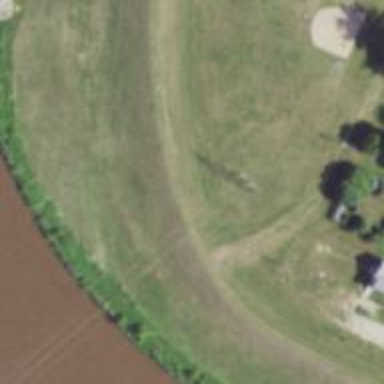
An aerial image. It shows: Levee embankment.